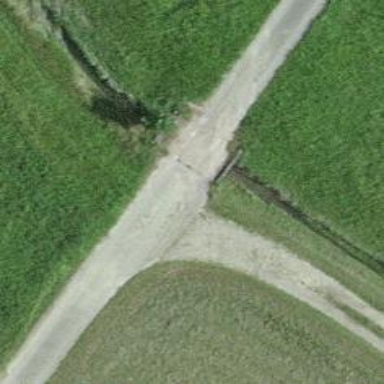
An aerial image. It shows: Ditch serving as waterway.